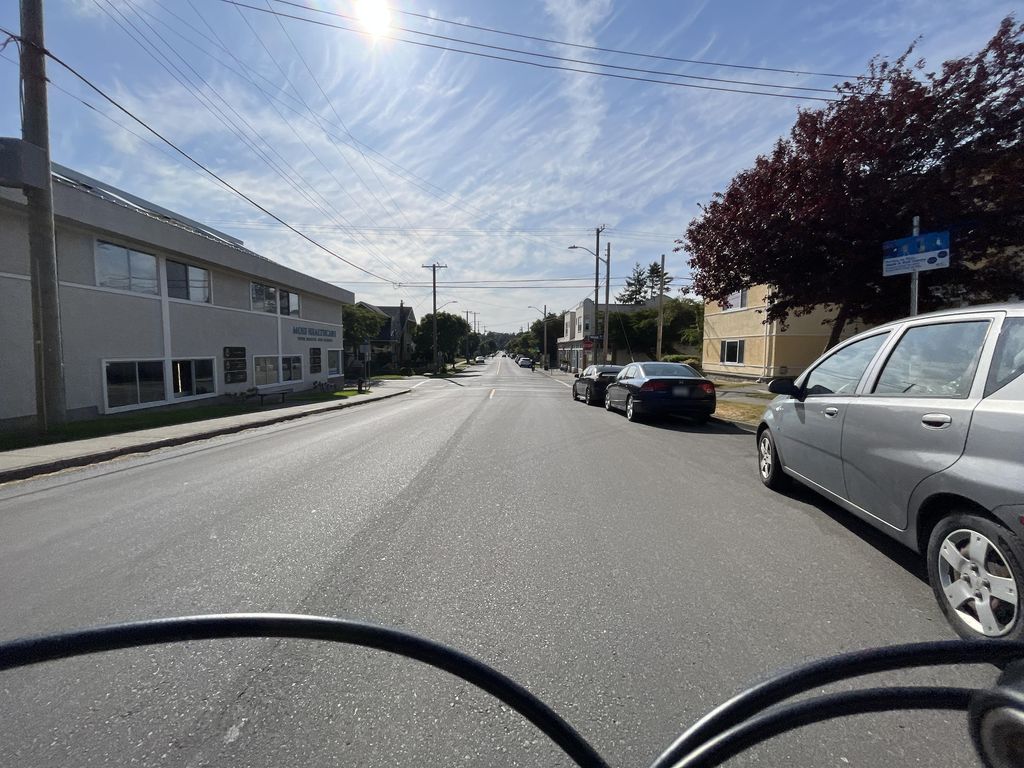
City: victoria